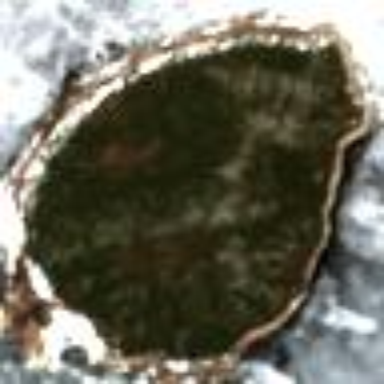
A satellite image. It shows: Island in natural setting.